Field crop: tomato
Growth stage: 1
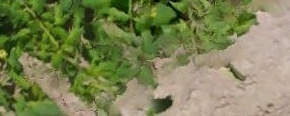
Species: tomato